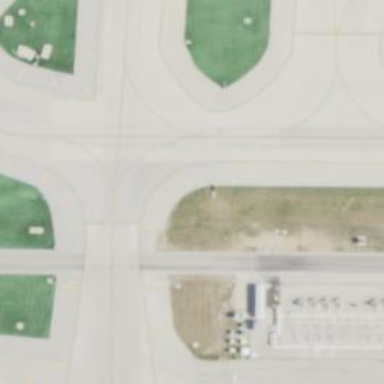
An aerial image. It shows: Image of taxiway at airport.